Question: When I post as my Facebook page persona, , I don't want my own name to appear at the bottom in the news feed.
I've searched through Facebook's docs but I have had no luck finding an answer. Can adding my name be turned off?
<URL>
<URL>

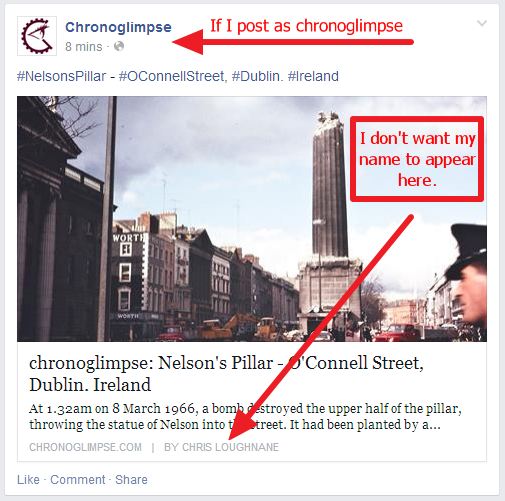
Answer: I think Facebook is grabbing this information from the 'meta' tags on the shared link: